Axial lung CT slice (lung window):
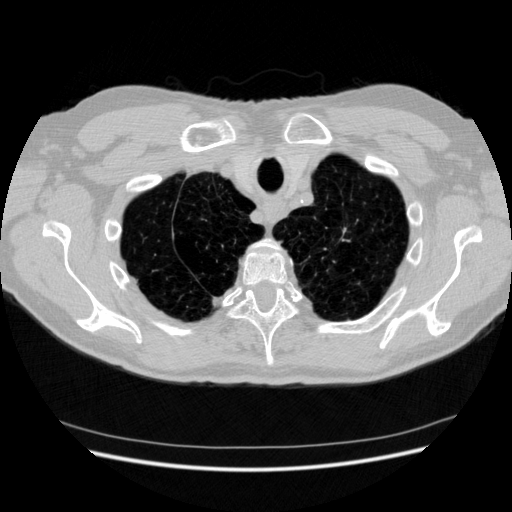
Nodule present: no